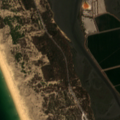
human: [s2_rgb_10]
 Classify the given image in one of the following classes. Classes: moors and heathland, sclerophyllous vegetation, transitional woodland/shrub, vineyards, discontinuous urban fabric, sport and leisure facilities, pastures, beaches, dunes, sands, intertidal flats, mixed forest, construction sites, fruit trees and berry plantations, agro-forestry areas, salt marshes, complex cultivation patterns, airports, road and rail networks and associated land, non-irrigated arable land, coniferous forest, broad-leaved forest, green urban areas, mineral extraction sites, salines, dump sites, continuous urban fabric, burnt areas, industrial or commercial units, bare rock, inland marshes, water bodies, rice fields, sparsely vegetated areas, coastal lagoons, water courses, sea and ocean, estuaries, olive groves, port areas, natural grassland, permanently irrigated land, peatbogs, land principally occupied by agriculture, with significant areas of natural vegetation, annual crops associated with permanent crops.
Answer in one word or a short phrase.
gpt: rice fields, transitional woodland/shrub, beaches, dunes, sands, salt marshes, estuaries, sea and ocean